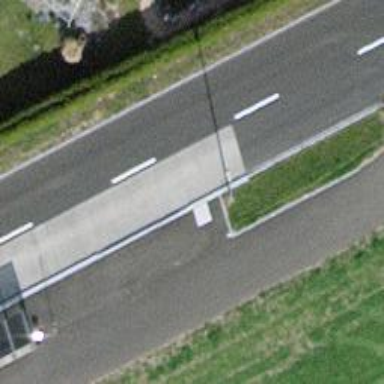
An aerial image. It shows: Bus stop with stop position for public transport.